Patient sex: M
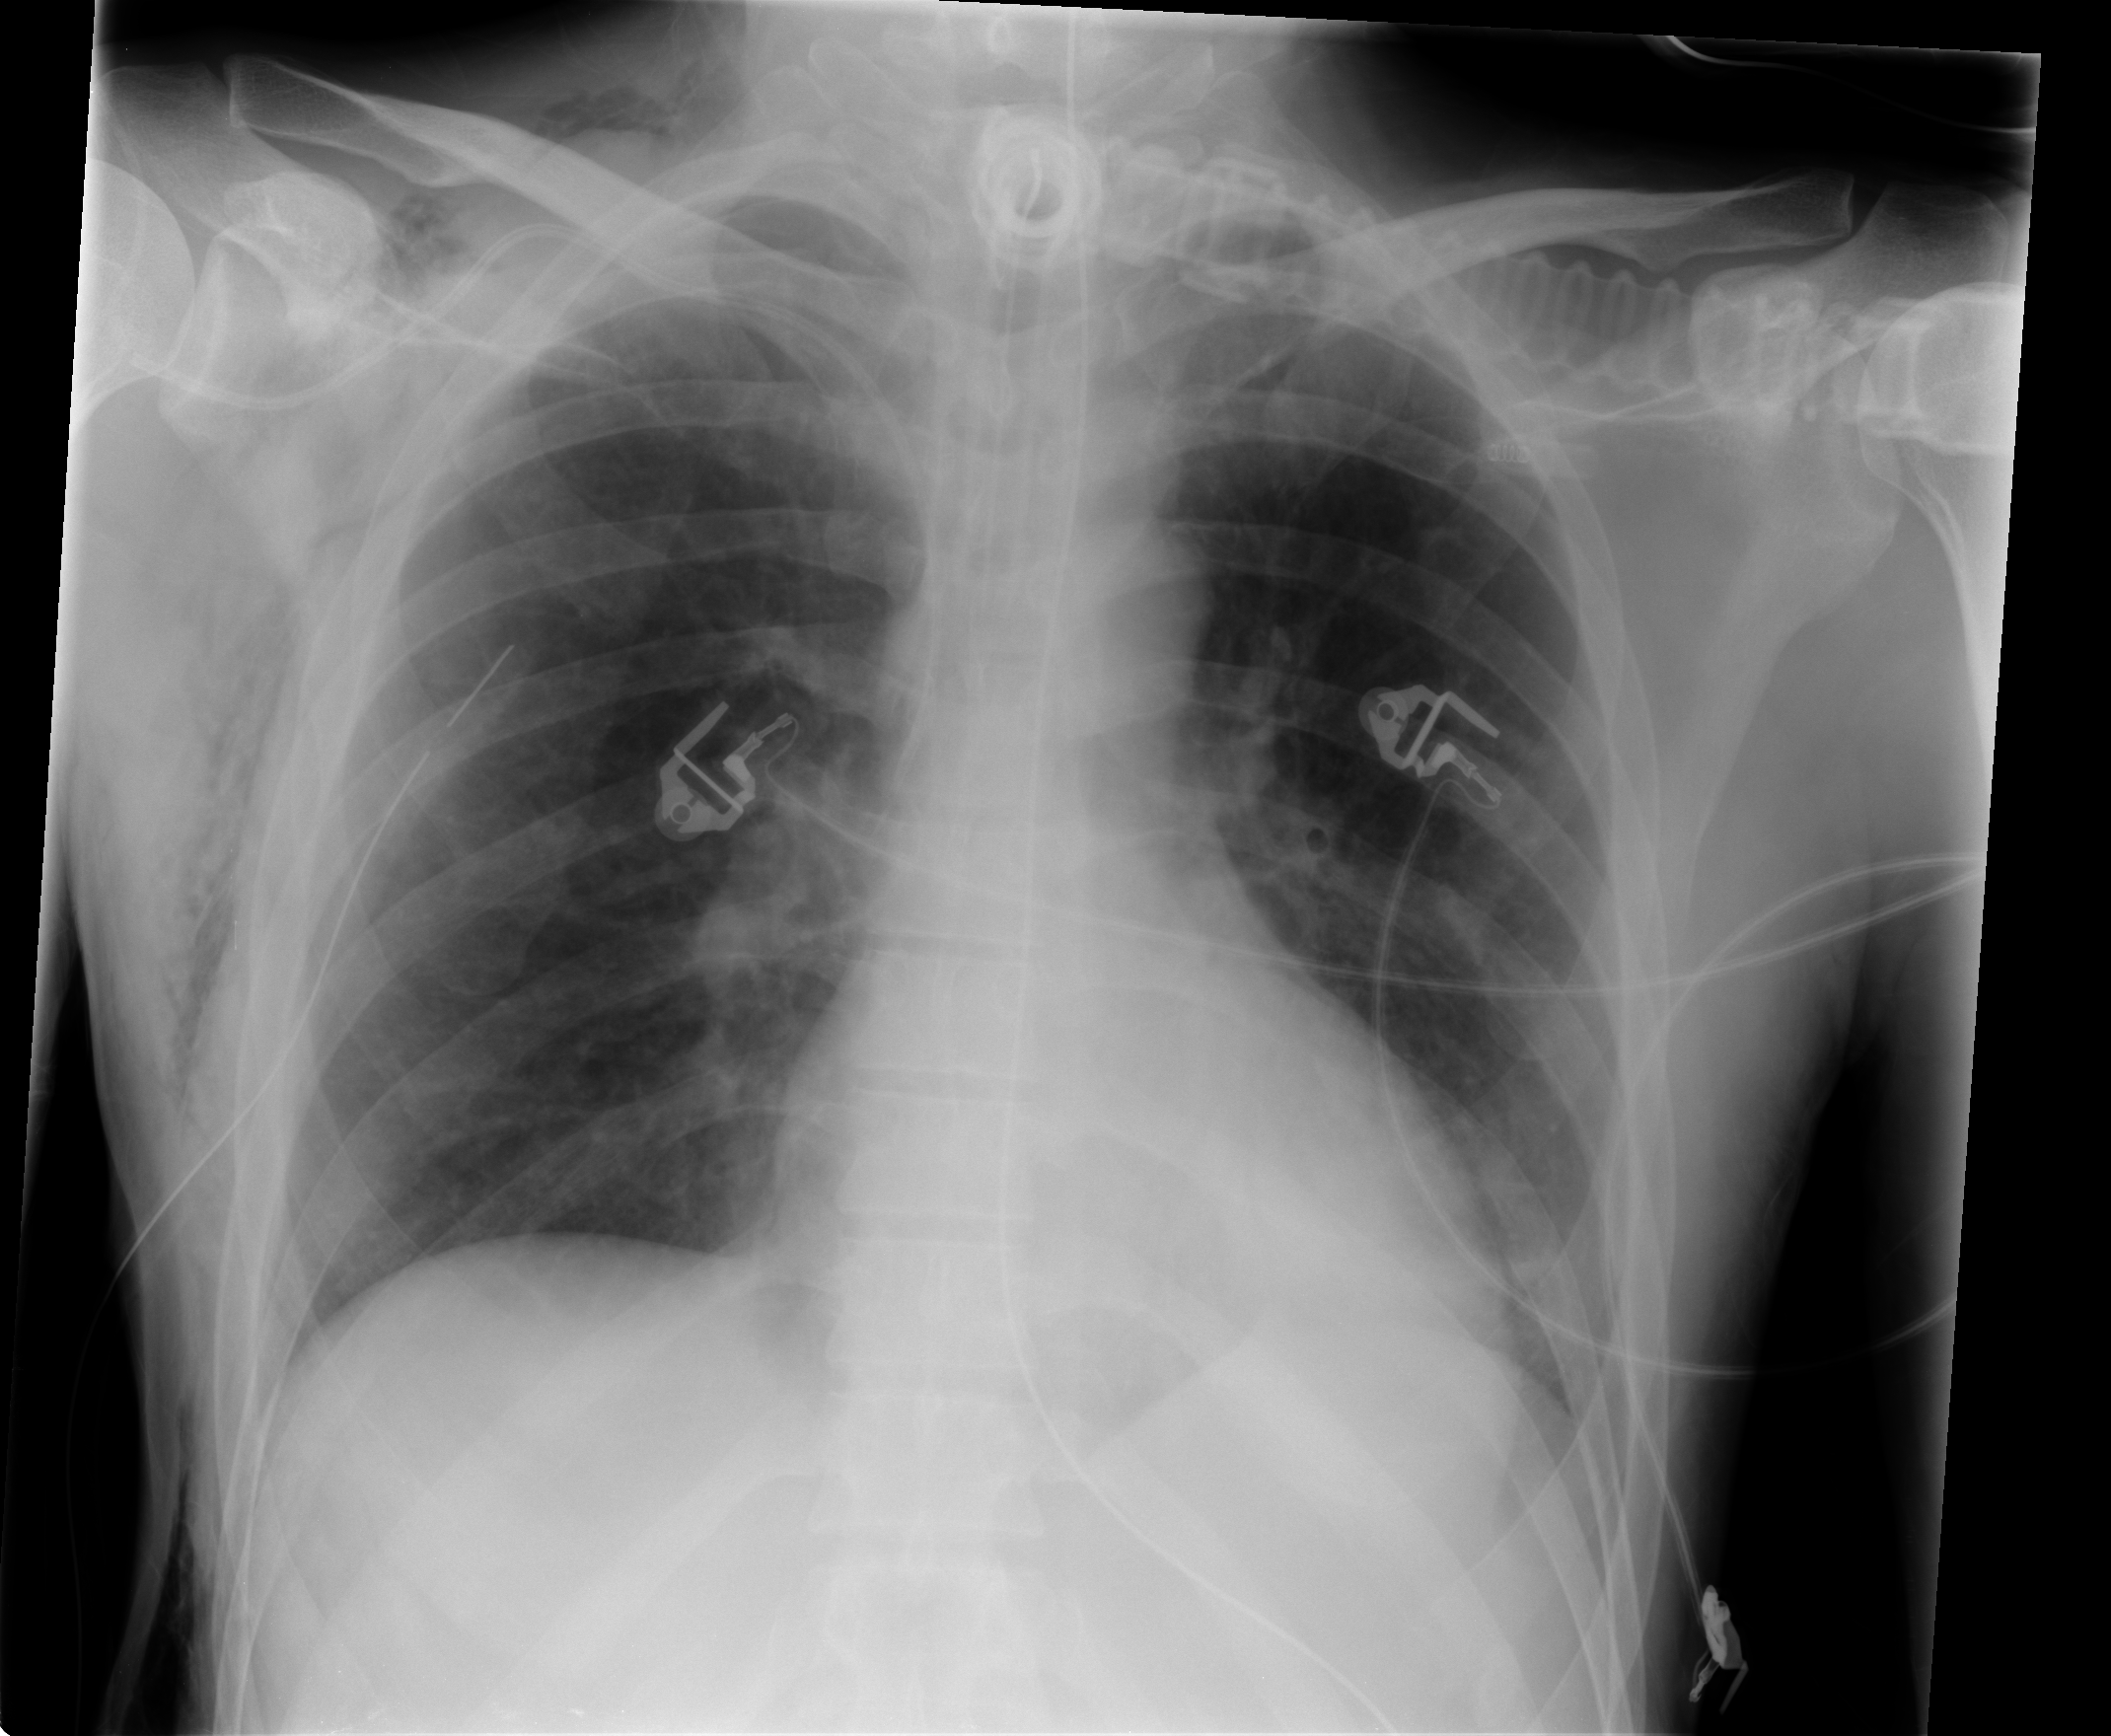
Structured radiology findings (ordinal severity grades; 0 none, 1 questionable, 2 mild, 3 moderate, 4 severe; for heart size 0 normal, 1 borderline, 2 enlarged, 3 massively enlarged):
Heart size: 0
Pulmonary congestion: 0
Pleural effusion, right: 0
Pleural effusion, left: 0
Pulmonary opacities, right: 0
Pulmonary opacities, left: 0
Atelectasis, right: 0
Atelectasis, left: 2